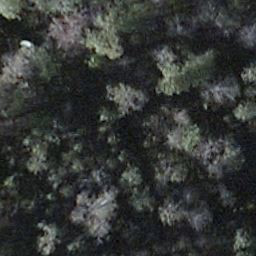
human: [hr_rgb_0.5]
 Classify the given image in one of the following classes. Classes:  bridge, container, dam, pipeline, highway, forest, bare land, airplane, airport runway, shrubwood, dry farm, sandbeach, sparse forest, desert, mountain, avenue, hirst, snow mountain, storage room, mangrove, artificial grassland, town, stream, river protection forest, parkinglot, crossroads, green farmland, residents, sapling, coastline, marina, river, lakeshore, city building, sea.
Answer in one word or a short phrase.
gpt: shrubwood